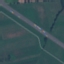
Land use / land cover: Highway